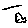
Label: fish